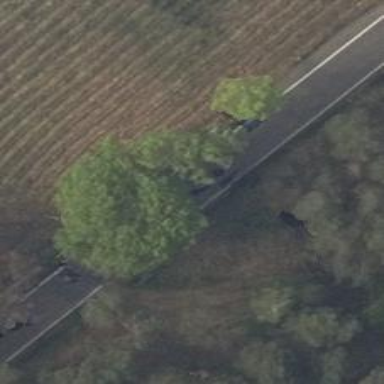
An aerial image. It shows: Secondary road with asphalt surface.